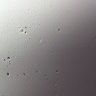
Metastatic tissue present: no